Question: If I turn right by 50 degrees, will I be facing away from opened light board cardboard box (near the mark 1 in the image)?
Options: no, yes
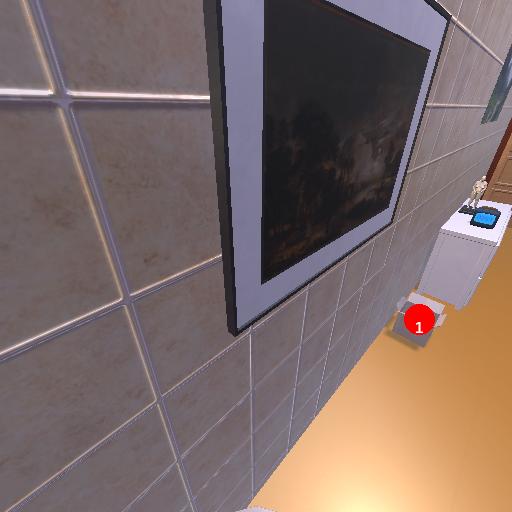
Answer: no